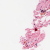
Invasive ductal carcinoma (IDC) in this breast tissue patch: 0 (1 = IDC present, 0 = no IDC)